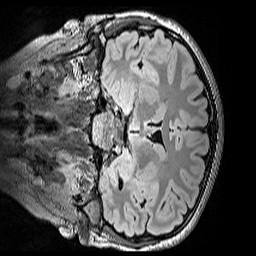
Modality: FLAIR
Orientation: coronal
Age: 12
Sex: male
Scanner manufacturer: siemens
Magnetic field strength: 3 T
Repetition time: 5 s
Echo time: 0.388 s